Question:
question1:The if condition is not working. Every time it quits
question2:(for i in range(1, ret[0]+1):
NameError: name 'ret' is not defined)
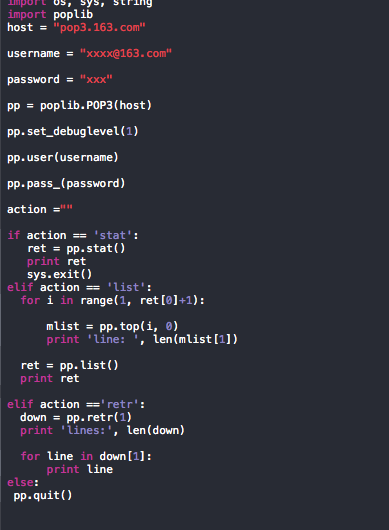
Answer: Here is a simplified version of what you have:
'''
action = ""
if action == "stat": # Not true, action == ""
# stuff
elif action == "list": # Not true, action == ""
# stuff
elif action == "retr": # Not true, action == ""
# stuff
else: # Looks like this is where we will end up
exit()
'''
It's no surprise you are quitting every time, since you have hard coded a condition to make it quit every time.
You say if you remove the 'action = ""' you get a 'NameError' saying 'action' is not defined... that is because you never set it to anything... I'm not sure what you expected the if block to do as written. You need something like this:
'''
action = a_function_that_gets_info_from_user_and_returns_a_string()
'''
This will set 'action' to something that might pass your 'if' block.
---
As a side note, you should't do screenshots for your questions. Instead, copy/paste; it's the polite thing to do. Now I have to hand type your code to illustrate what's wrong instead of copying it myself.